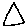
Label: triangle